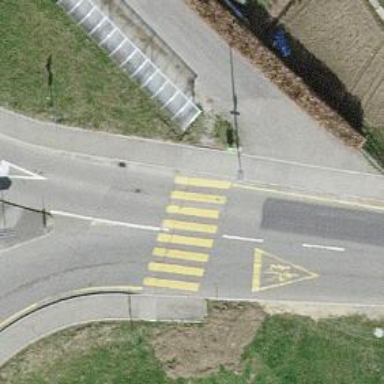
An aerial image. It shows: Uncontrolled zebra crossing on the road.